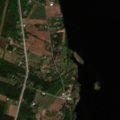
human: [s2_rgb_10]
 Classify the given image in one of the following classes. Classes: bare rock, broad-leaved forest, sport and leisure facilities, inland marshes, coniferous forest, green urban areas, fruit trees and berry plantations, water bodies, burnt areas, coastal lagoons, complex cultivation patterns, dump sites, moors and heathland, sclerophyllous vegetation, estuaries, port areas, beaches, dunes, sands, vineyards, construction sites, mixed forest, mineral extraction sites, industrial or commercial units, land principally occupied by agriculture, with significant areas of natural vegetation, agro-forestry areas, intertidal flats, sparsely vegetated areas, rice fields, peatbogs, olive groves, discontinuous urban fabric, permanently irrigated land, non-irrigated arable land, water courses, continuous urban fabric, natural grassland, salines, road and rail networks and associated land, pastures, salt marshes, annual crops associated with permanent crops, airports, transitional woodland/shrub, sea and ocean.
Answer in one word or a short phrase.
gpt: discontinuous urban fabric, land principally occupied by agriculture, with significant areas of natural vegetation, mixed forest, water courses